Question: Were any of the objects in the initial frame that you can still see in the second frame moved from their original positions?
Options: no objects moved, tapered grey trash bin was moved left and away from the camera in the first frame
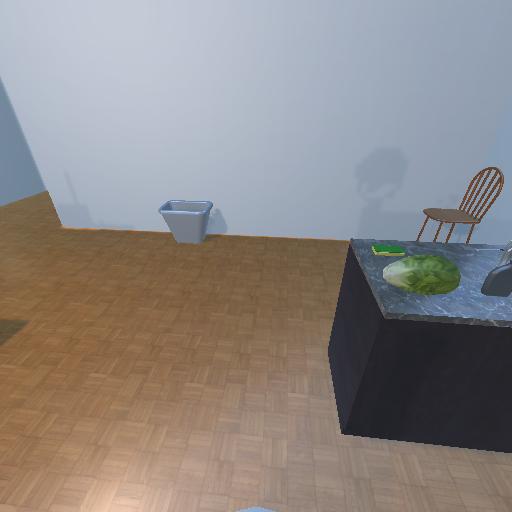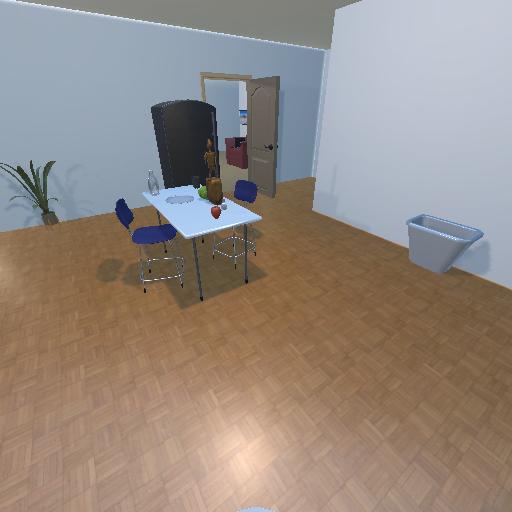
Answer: no objects moved